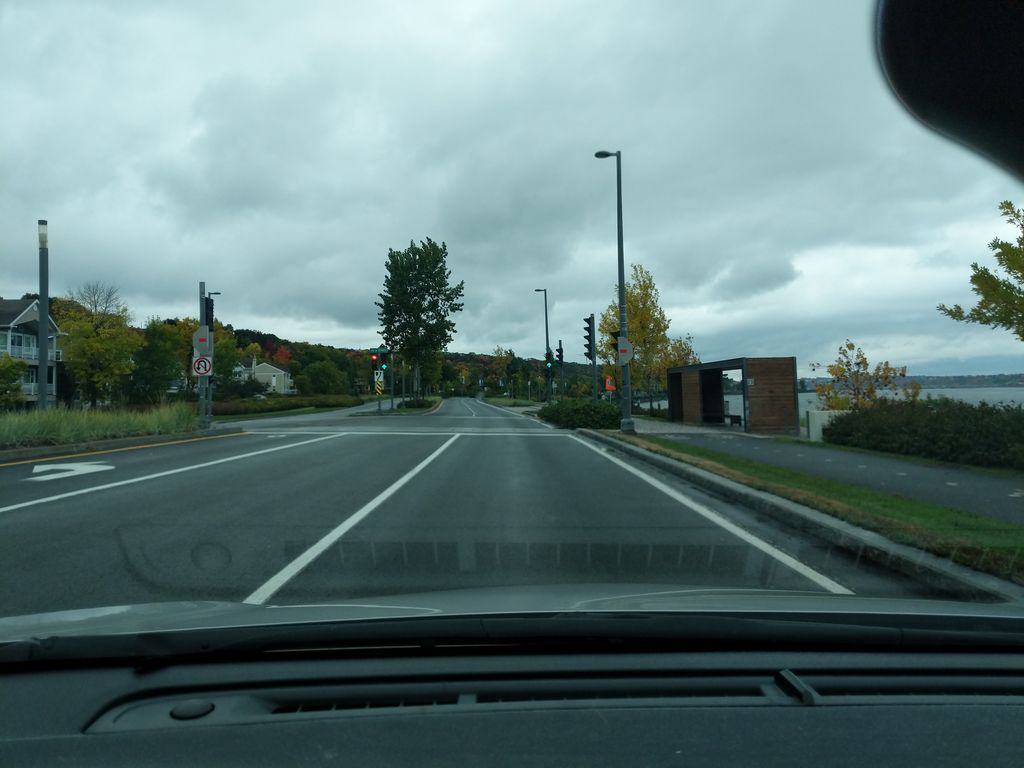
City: quebec_city